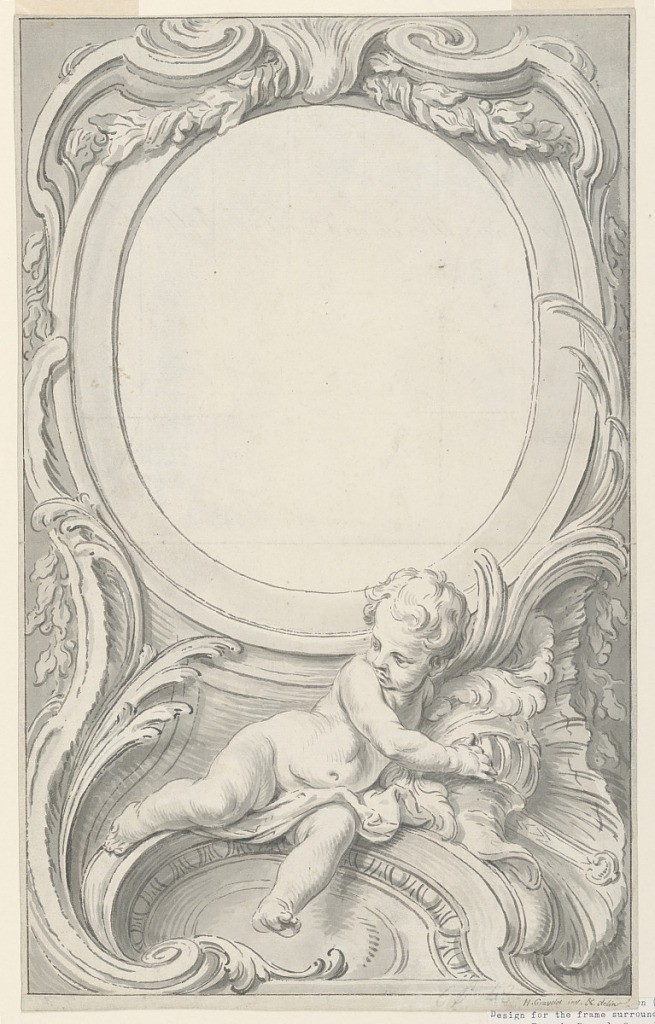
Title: Design for Frame Surrounding the Portrait of Francis Russell, Second Earl of Bedford
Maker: Gravelot, French, 1699 - 1773, active in England
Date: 1737–40
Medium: Pen and black ink, brush and black wash, red chalk on paper
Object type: Drawing
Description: Design for a frame to surround the portrait of Francis Russell, Second Earl of Bedford. A standing frame with a figure of a seated putto leaning upon a helmet in the bottom section. Framing lines and narrow paper margins.